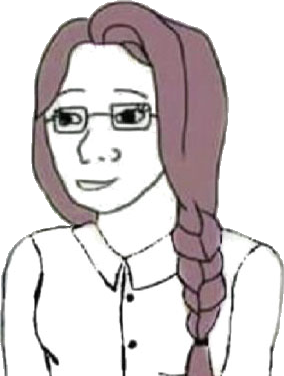
Label: 5_Trad_Wife